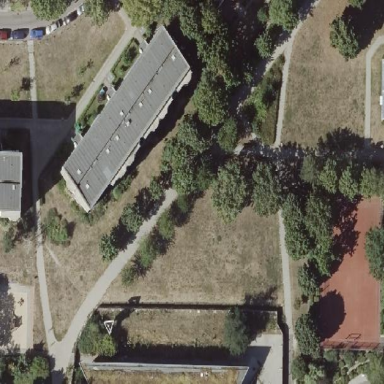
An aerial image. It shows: Flat-roofed apartment building.